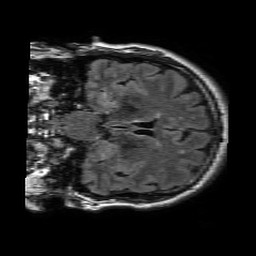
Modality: FLAIR
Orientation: coronal
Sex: male
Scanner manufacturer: philips
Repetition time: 11 s
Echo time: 0.125 s